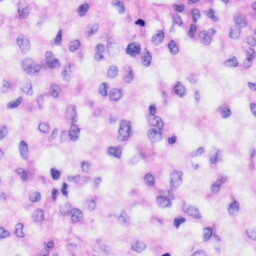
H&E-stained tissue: Liver